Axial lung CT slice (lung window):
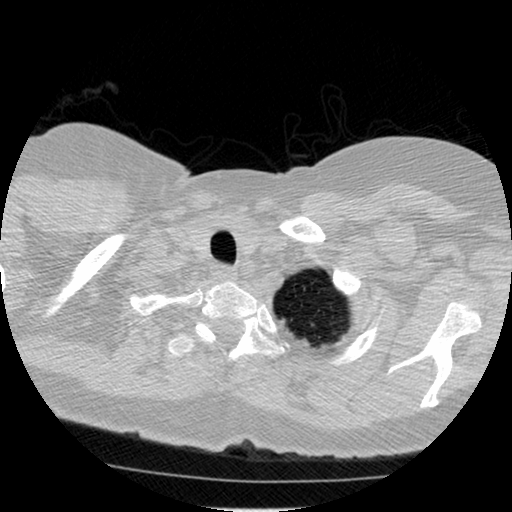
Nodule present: no